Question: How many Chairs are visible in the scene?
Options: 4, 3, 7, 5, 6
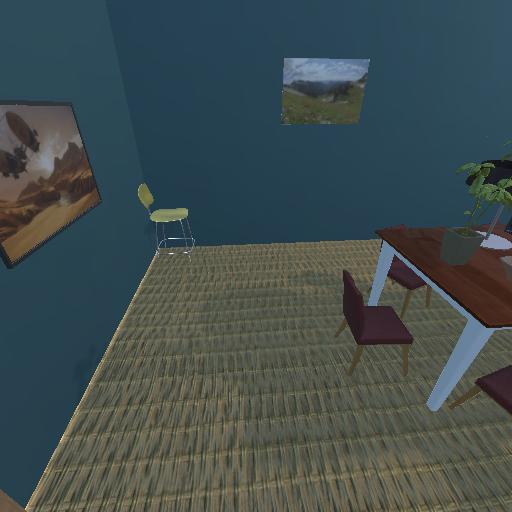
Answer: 4